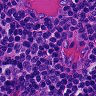
Metastatic tissue present: no